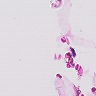
Metastatic tissue present: no